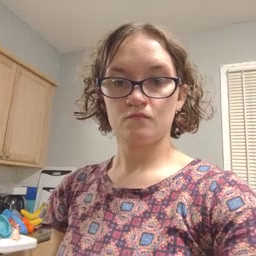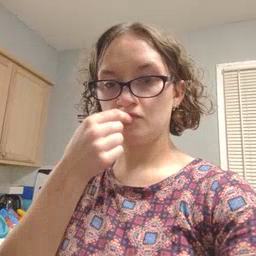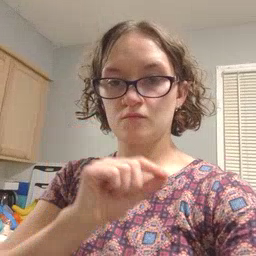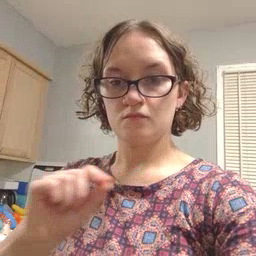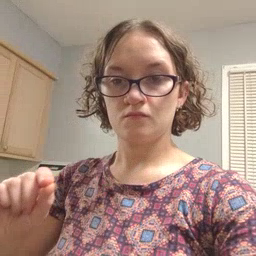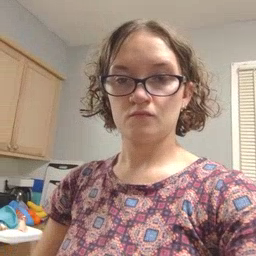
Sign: pencil